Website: macys
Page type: billing-address
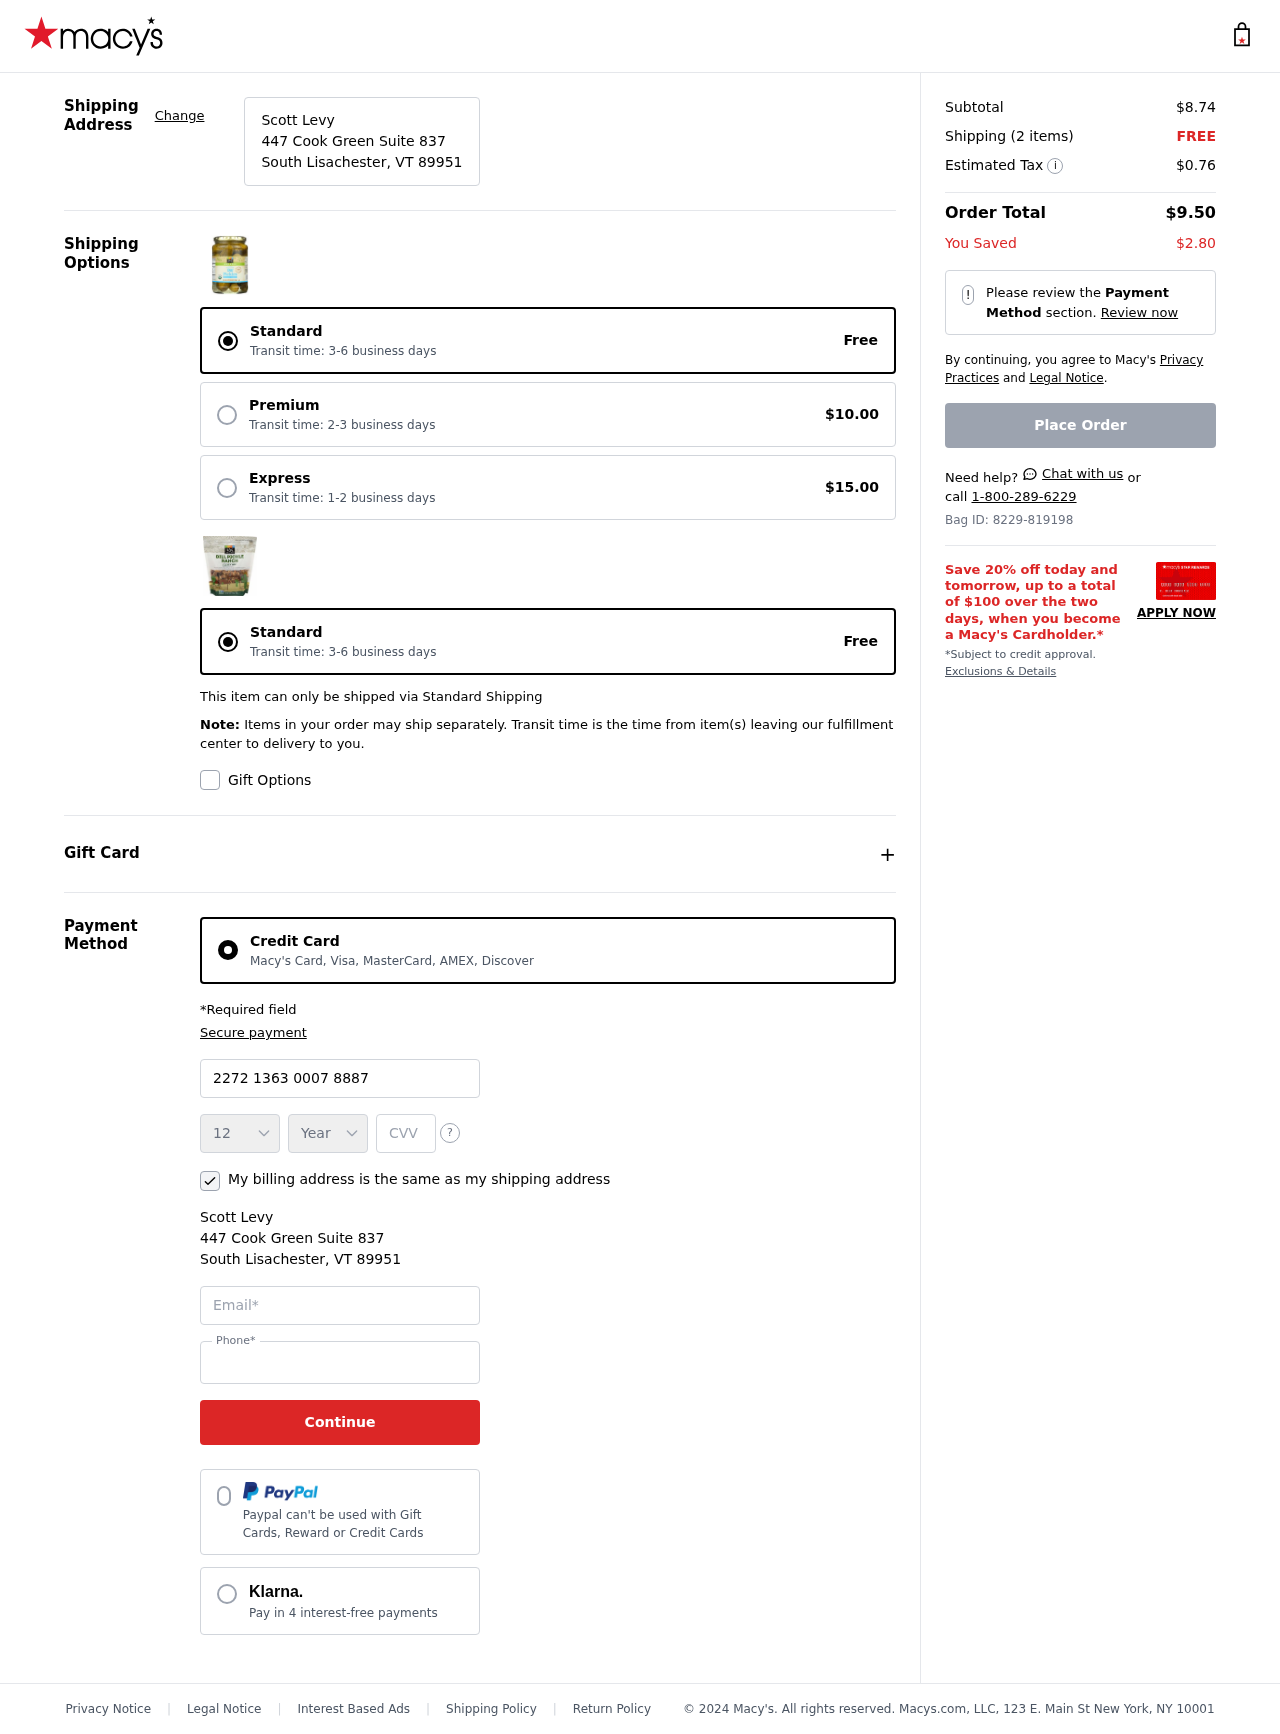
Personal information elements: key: PII_CARD_CVV
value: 270
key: PII_CARD_EXPIRY_MONTH
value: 12
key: PII_CARD_EXPIRY_YEAR
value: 27
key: PII_CARD_NUMBER
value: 2272 1363 0007 8887
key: PII_CITY_STATE_ZIP
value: South Lisachester, VT 89951
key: PII_EMAIL
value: slevy@hotmail.com
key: PII_FULLNAME
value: Scott Levy
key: PII_PHONE
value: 3718001806
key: PII_STREET
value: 447 Cook Green Suite 837
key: PII_FULLNAME2
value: Scott Levy
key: PII_STREET2
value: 447 Cook Green Suite 837
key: PII_CITY_STATE_ZIP2
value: South Lisachester, VT 89951
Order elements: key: ORDER_SUBTOTAL
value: $8.74
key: ORDER_NUM_ITEMS
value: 2
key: ORDER_SHIPPING_COST
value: FREE
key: ORDER_TAX
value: $0.76
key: ORDER_TOTAL
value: $9.50
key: ORDER_SAVINGS
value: $2.80
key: ORDER_ID
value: Bag ID: 8229-819198